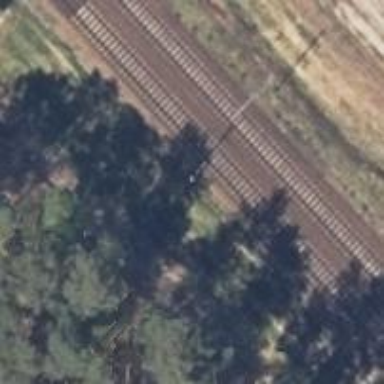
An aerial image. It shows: Milestone along the railway track with catenary mast.